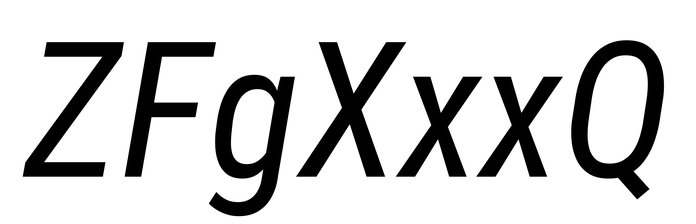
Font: Roboto-Italic_Condensed_Italic